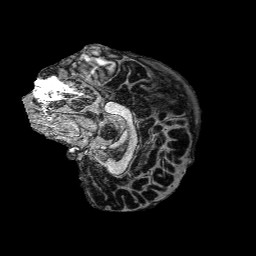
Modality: MP2RAGE
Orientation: sagittal